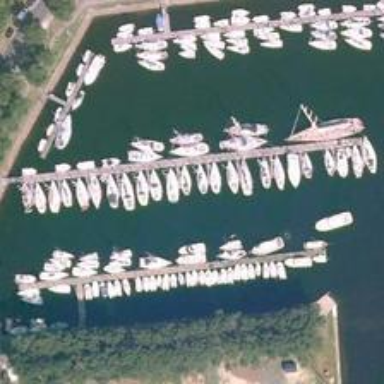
The harbour is surrounded by a lot of houses .